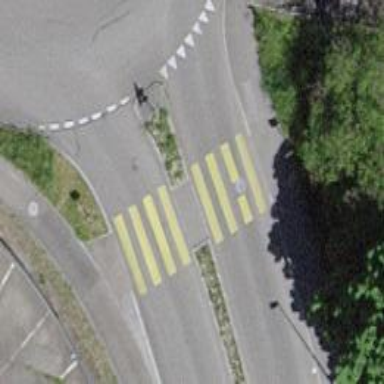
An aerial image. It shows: Uncontrolled zebra crossing with pedestrian island.